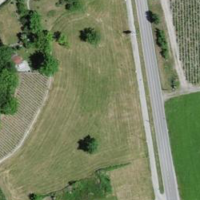
EUNIS habitat code: 24
Species observed at this site:
Vanessa atalanta
Upupa epops